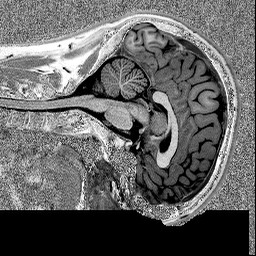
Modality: MP2RAGE
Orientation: sagittal
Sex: male